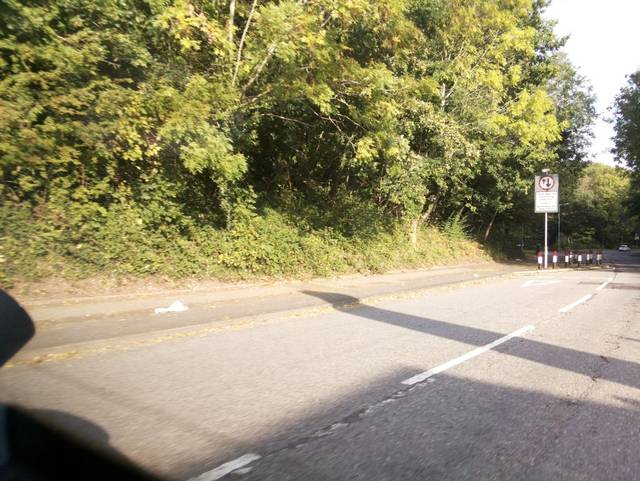
Region: United Kingdom
Coordinates: 51.659, -3.035